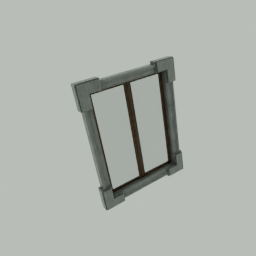
Label: architecture